Question: I'm facing connection issues with 'Juniper Network connect 6.3' to connect to our University Linux server. I'm unable to connect to the server, I assume there might be some issues with Network Connect application because I'm able to connect from other machines. After entering my credentials, the status in the session menu shows reconnecting and never gets connected.
When I try to perform the diagnostics, the result was:

I'm not sure why it is not working as expected. I tried re-installng, but in first trail it worked and re-opening it doesn't.
Did anyone come across this issue? Is there any permanent solution for this issue??
OS: Windows 7 (installed through VM)
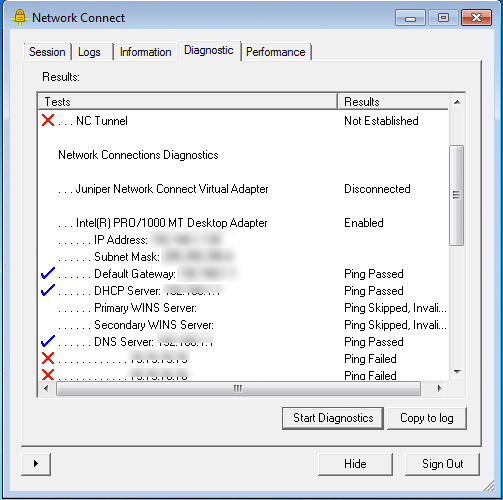
Answer: Uninstalling the current version + deleting the directory and reinstalling solved the problem. Wish it would help someone facing this kind of issues.